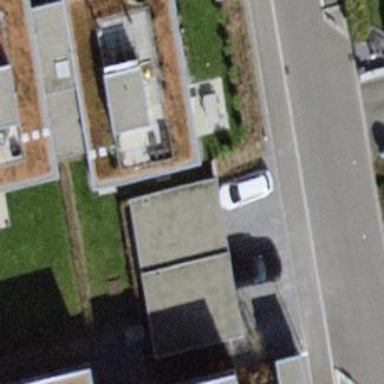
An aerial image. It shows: Carport structure.